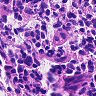
Metastatic tissue present: no